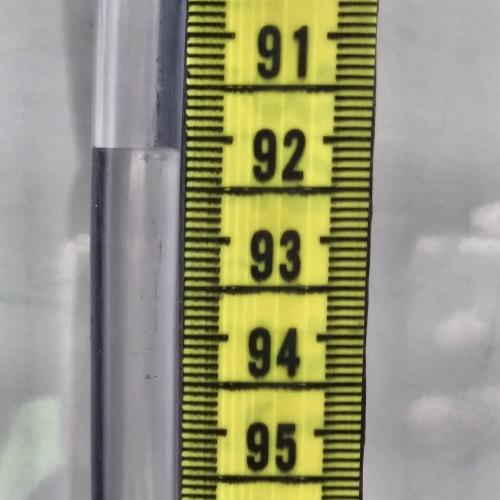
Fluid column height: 92.1 cm